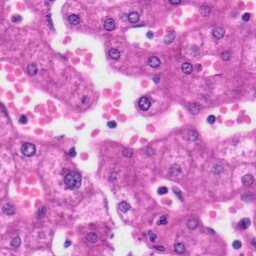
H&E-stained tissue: Liver